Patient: sex F, age 61
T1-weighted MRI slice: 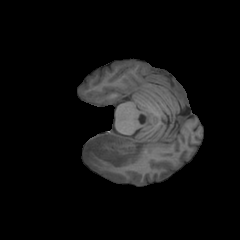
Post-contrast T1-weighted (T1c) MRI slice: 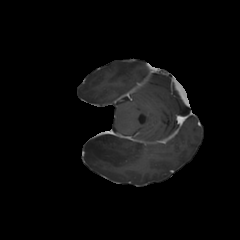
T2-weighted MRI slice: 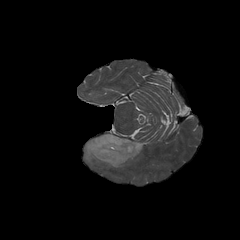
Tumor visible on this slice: yes
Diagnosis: Astrocytoma, IDH-wildtype
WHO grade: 2